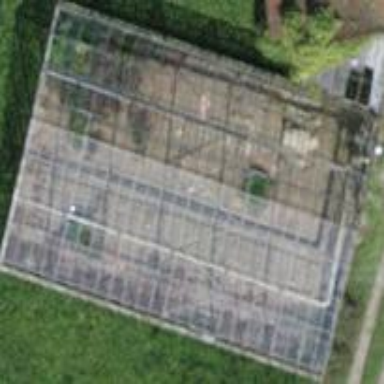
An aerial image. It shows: Greenhouse.